Question: I'm creating a new site for my g/f as a surprise for her birthday. However, I'm stuck with a small visual glitch in IE 8 (and probably also 7) that happens with the fade out/in effect when switching images if the gallery of images is in an iframe. In all other browsers, the background stays white so that it looks nice, but in IE it fades out to transparent and then in again.
To reproduce: Go to <URL> and see that everything looks fine.
During a switch:

I've tried setting background-color: white everywhere I could think of to no avail. Also, the IE-only property allowtransparency on the iframe element doesn't do much. I've tried allowtransparency="false" and to remove it completely.
Oh, and galleria seems to do the fade out/in by changing the (inline) style: opacity from 1 to 0 and back again.
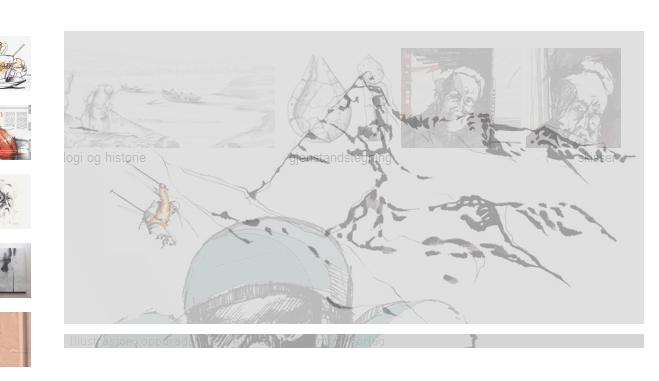
Answer: Most likely you need to update your version of jQuery
Currently you have:
'''
<script src="//ajax.googleapis.com/ajax/libs/jquery/1.6.2/jquery.min.js"></script>
<script>window.jQuery || document.write('<script src="js/libs/jquery-1.6.2.min.js"><\/script>')</script>
'''
()
Try this:
'''
<script src="http://code.jquery.com/jquery-latest.js"></script>
'''
and you will see IE magically working as it should. You won't actually need to re-position the close button to make it fit within the box.